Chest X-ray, PA view. Patient: 60 years old, sex M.
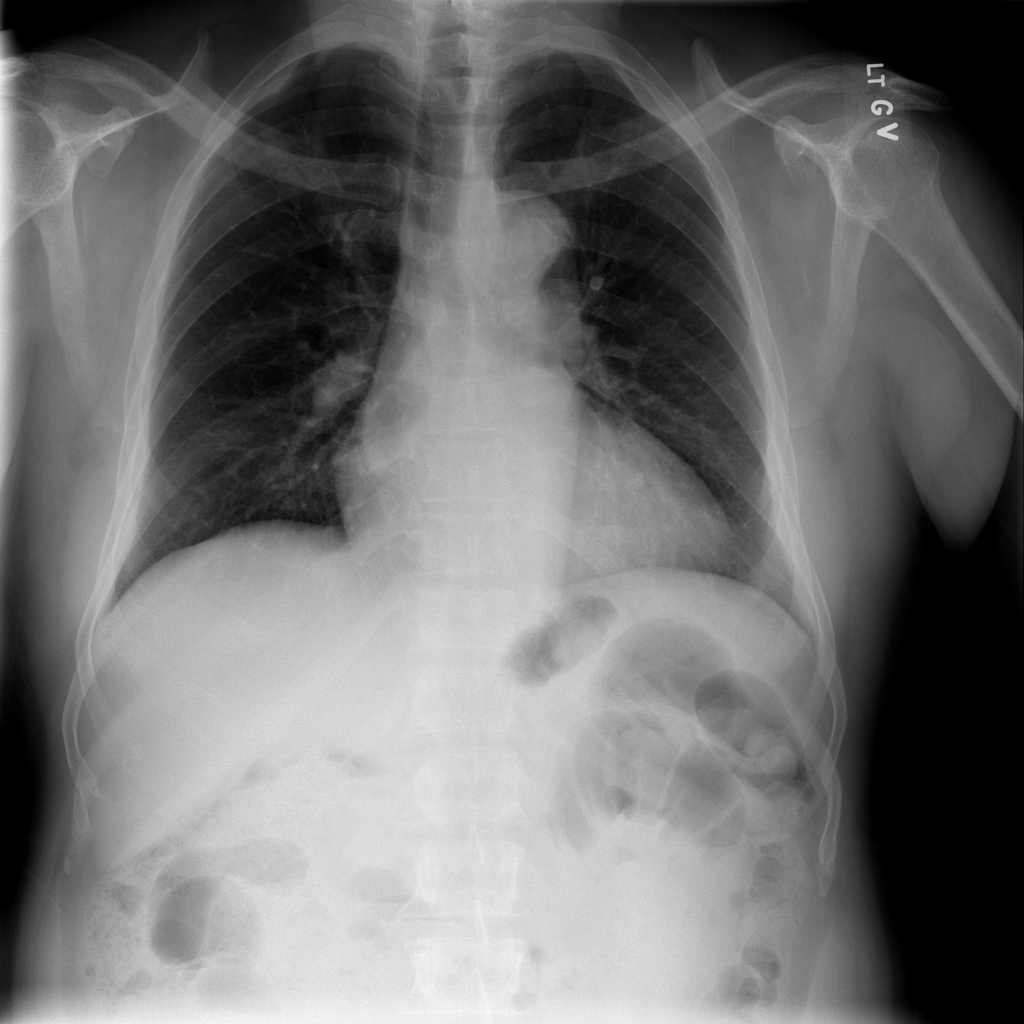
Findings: Pleural_Thickening